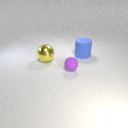
large blue rubber cylinder behind small purple rubber sphere